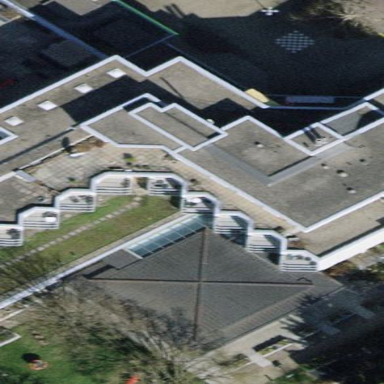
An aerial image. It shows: Nursing home building.